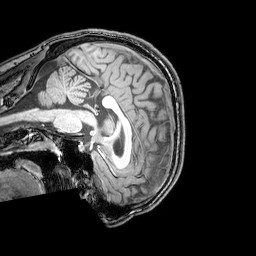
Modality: T1w
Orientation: sagittal
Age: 22
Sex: male
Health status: healthy
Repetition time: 0.081 s
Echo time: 0.037 s